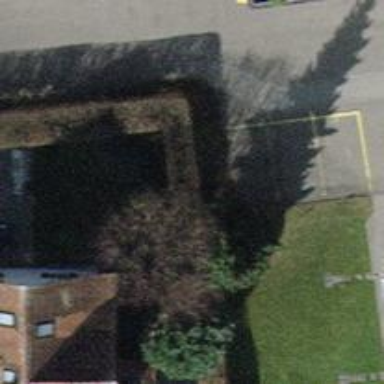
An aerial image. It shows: Hedge barrier.